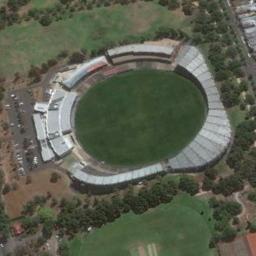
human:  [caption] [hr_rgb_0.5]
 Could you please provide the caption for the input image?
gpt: There are many trees around the stadium .

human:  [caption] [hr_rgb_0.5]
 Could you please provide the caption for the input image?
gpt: The circular stadium was built on the lawn next to the trees .

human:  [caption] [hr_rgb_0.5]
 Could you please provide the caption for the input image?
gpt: This oval stadium has dense residential areas on three sides .

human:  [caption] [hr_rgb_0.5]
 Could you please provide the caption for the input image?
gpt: The stadium is on the grass next to some trees .

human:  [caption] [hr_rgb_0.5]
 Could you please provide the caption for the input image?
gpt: There are many green trees around the stadium .